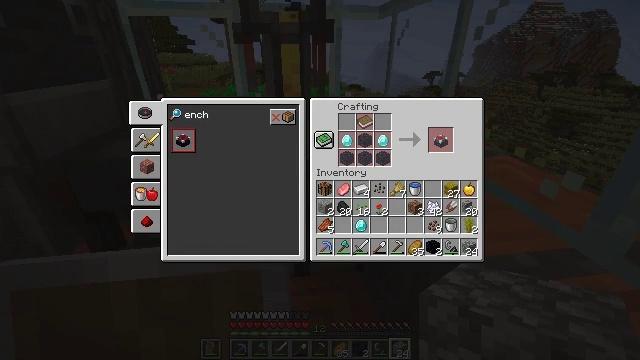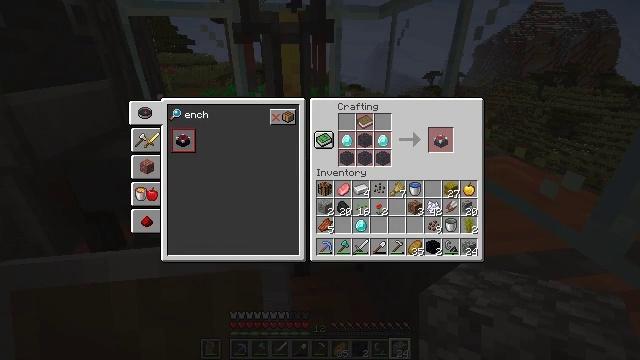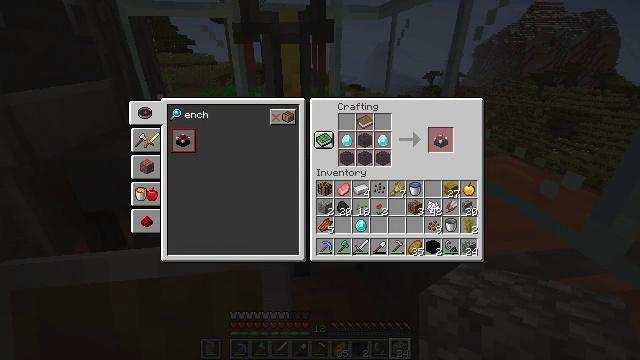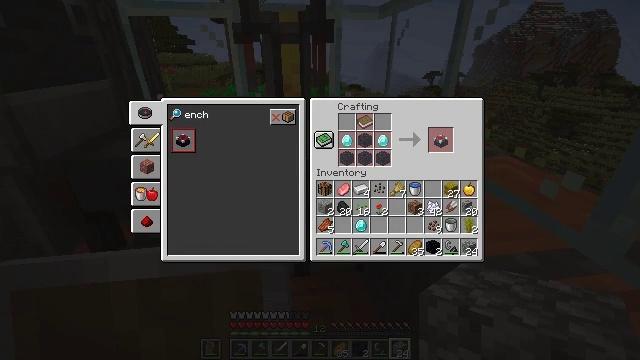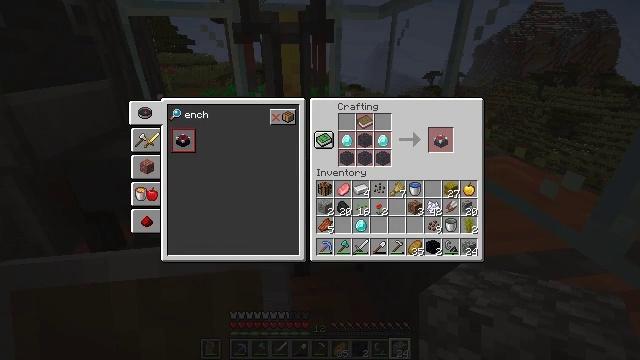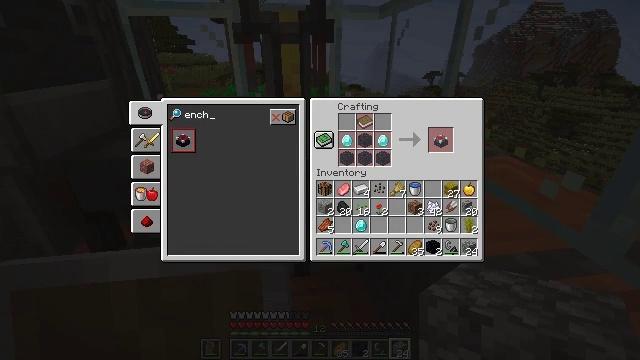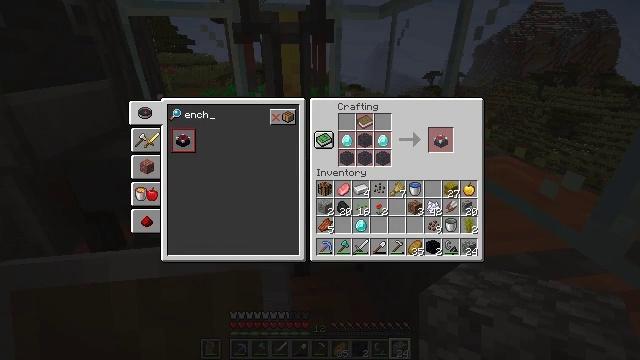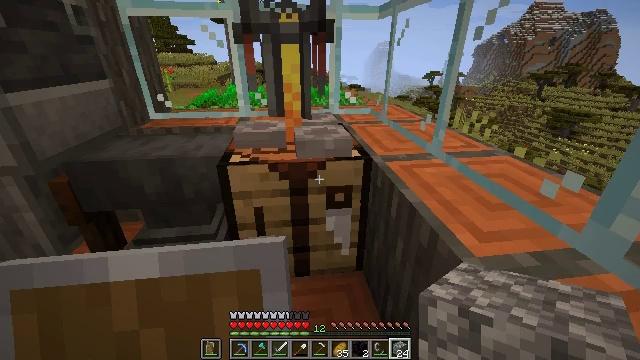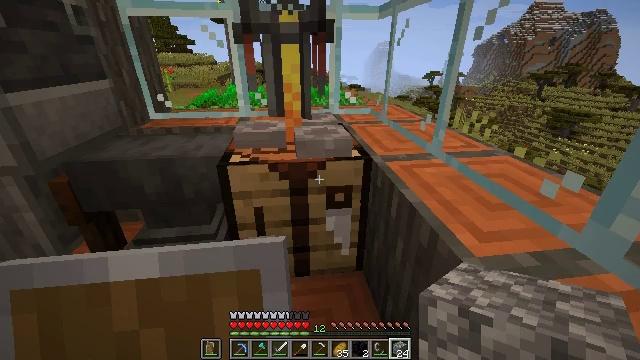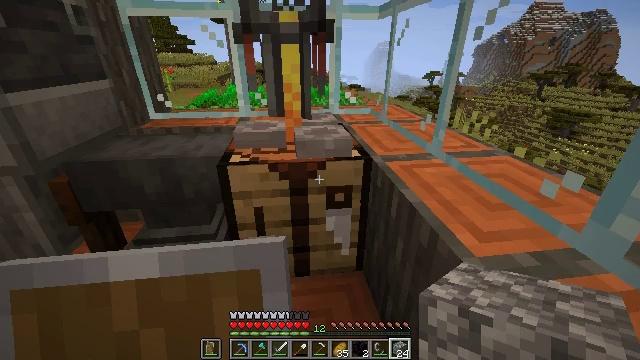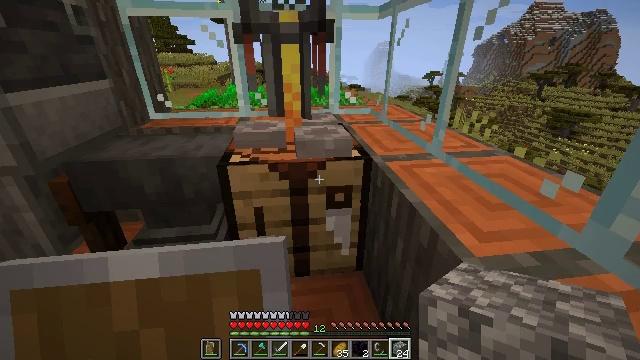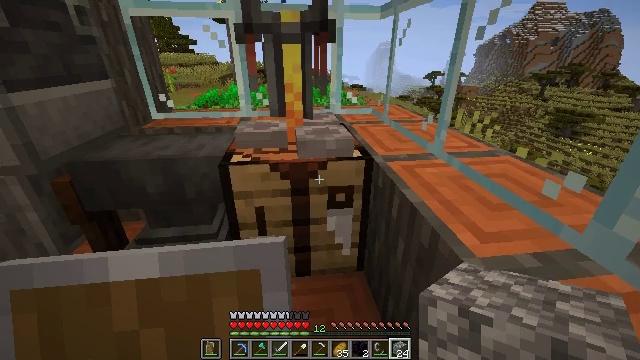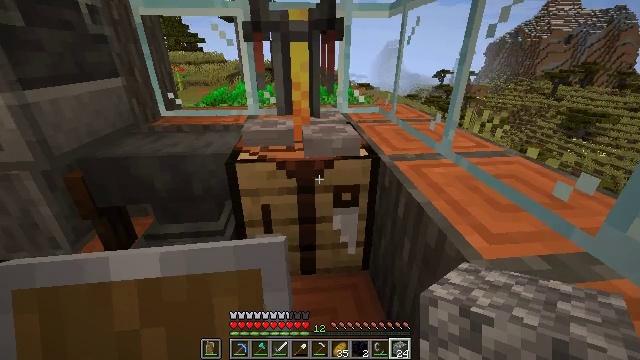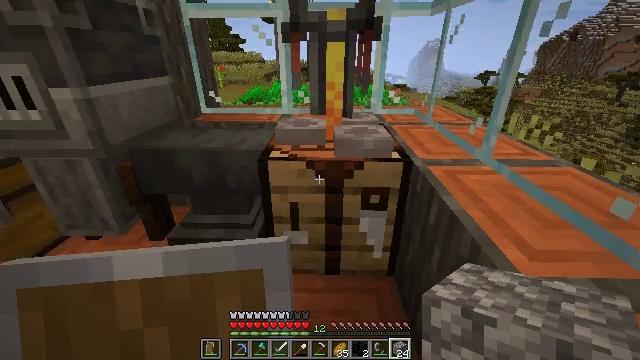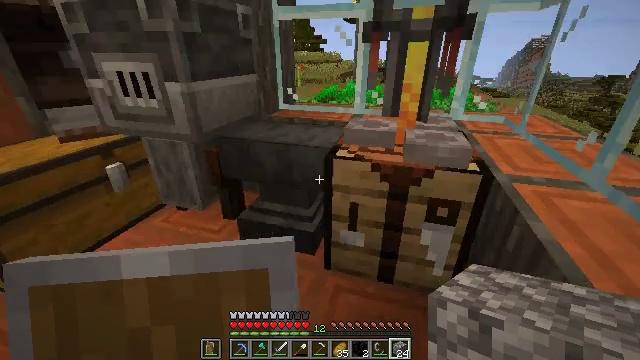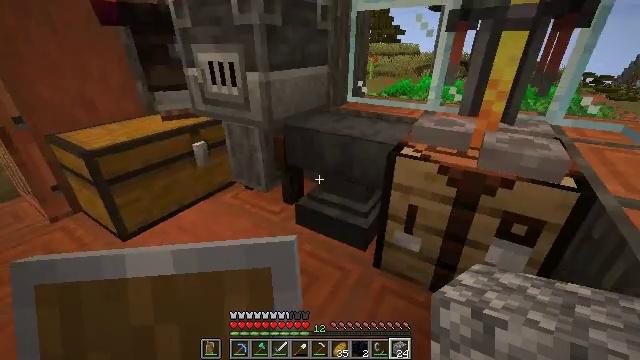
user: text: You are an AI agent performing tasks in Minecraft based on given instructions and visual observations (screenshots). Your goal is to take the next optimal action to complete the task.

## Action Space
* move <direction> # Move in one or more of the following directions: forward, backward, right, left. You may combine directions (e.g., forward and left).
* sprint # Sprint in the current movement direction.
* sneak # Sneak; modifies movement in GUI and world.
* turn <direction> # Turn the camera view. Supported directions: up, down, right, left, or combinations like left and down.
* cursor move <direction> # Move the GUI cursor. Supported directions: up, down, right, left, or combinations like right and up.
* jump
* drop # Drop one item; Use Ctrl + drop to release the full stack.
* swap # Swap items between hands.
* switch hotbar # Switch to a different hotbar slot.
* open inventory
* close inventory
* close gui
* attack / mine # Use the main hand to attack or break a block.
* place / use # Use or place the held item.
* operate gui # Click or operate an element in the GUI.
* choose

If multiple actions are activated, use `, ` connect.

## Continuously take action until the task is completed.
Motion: motion action
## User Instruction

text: Open a crafting table to create the enchanting table.
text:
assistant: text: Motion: no_op
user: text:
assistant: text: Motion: no_op
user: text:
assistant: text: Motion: no_op
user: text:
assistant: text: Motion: no_op
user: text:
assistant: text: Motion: no_op
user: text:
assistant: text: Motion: no_op
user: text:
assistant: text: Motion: no_op
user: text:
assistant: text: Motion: close gui
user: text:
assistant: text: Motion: no_op
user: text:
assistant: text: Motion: no_op
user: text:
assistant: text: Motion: no_op
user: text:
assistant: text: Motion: turn left
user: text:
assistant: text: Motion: turn left
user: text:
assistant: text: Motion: turn left
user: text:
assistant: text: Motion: turn left and down
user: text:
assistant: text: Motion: turn left
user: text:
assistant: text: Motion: turn left and up
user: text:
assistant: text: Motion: turn left and up
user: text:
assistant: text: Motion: turn left and up
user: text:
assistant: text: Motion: no_op
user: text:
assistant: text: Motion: no_op
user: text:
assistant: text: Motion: no_op
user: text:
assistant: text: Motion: no_op
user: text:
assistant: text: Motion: use / place
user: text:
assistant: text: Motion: use / place
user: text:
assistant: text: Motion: use / place
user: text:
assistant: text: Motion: no_op
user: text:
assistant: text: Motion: no_op
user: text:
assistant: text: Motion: open gui
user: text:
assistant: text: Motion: no_op